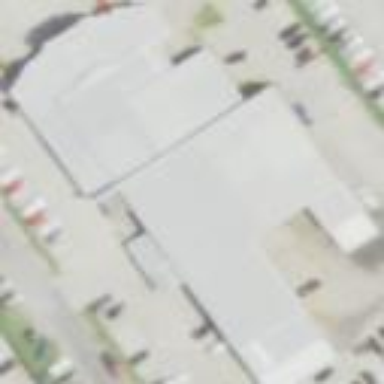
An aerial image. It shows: Car shop building.